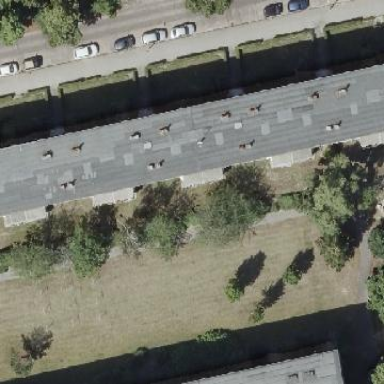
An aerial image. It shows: Building with apartments and flat roof.